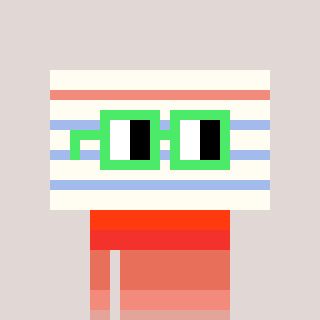
a pixel art character with square light green glasses, a empty notebook page-shaped head and a computerblue-colored body on a warm background